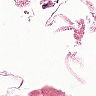
Metastatic tissue present: no